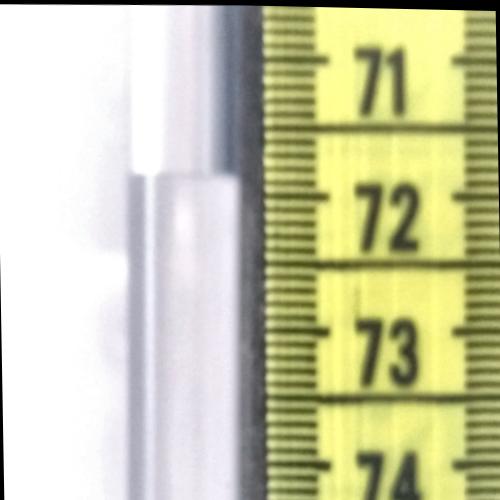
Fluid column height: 71.9 cm